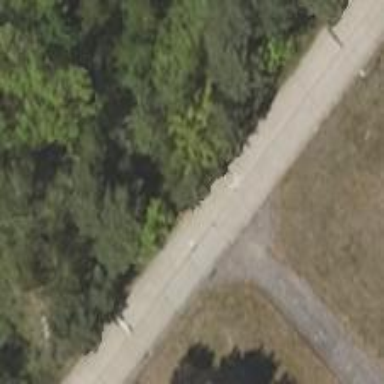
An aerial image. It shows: Driveway with paved surface.